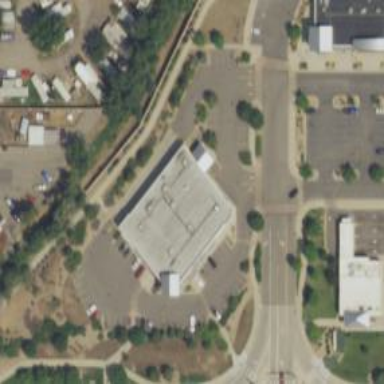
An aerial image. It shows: Pharmacy building providing healthcare services.